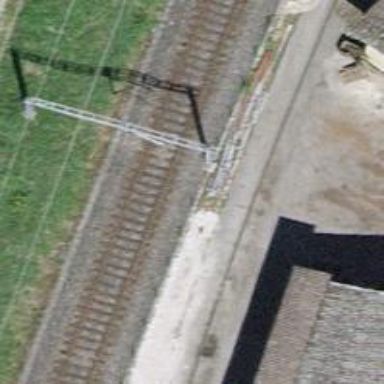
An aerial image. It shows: Single railway spur track.